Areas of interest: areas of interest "Comprehensive Gymnasium"
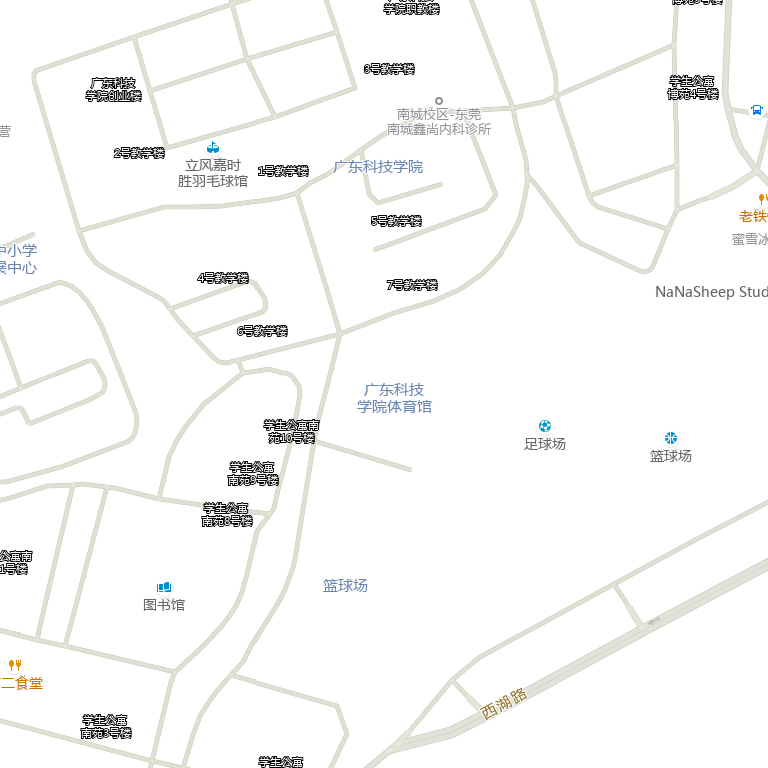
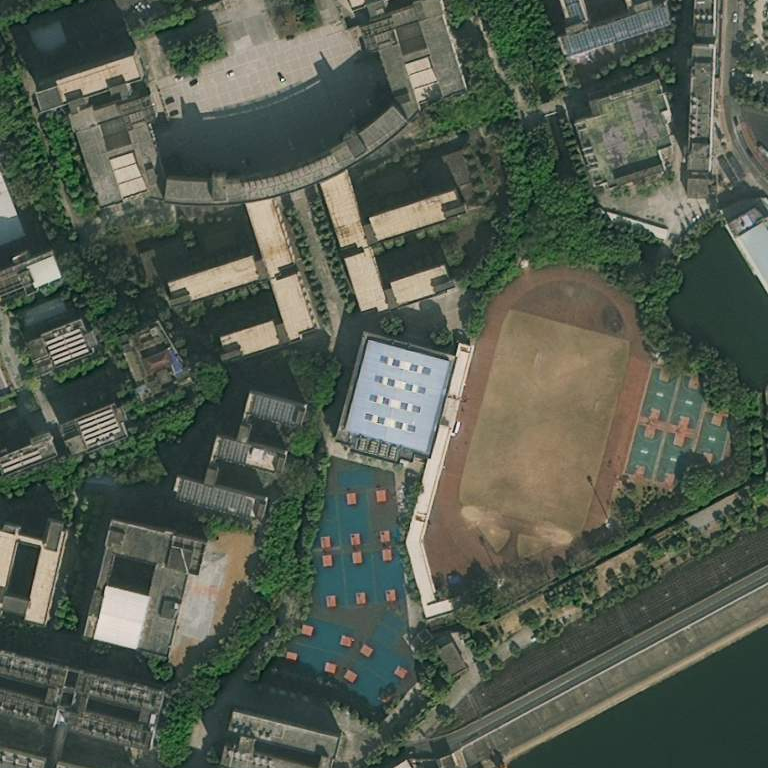